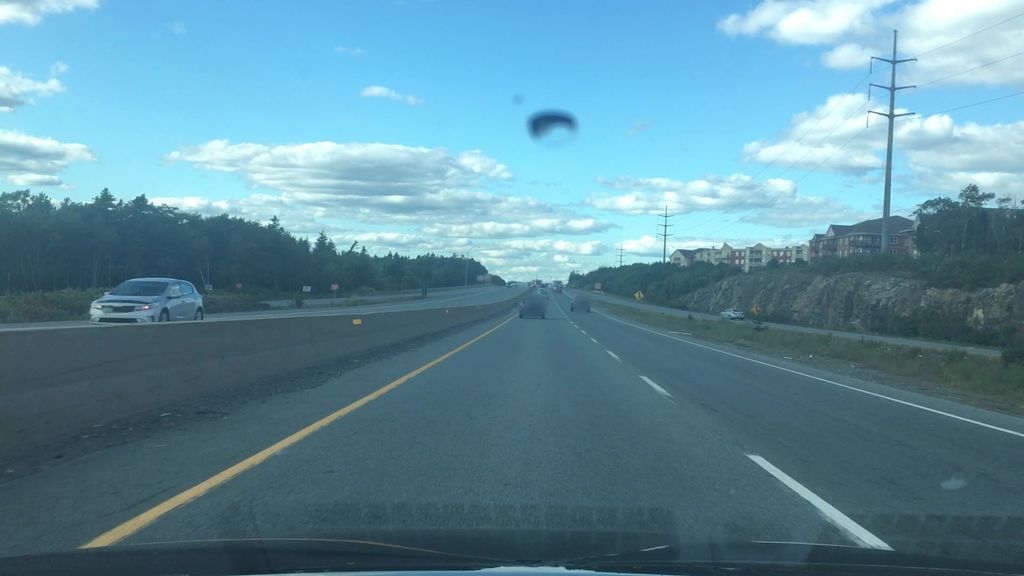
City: halifax